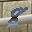
Label: 8